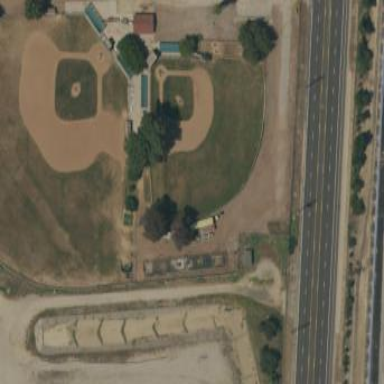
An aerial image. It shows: Baseball pitch for leisure and sports activities.